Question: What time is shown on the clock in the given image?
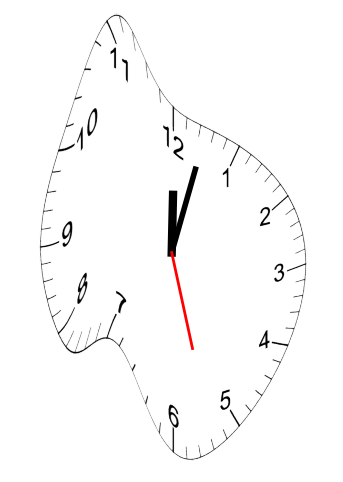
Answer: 12:02:27